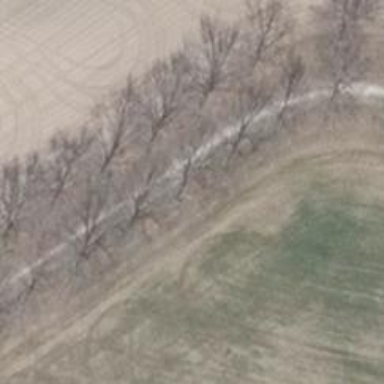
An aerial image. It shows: Deciduous broadleaved tree.